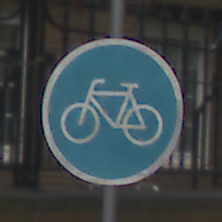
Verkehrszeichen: Radweg
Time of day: MorningAfternoon
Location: Outdoor (Urban)
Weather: Overcast
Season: NotSpecified
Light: Natural